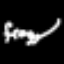
Label: frog